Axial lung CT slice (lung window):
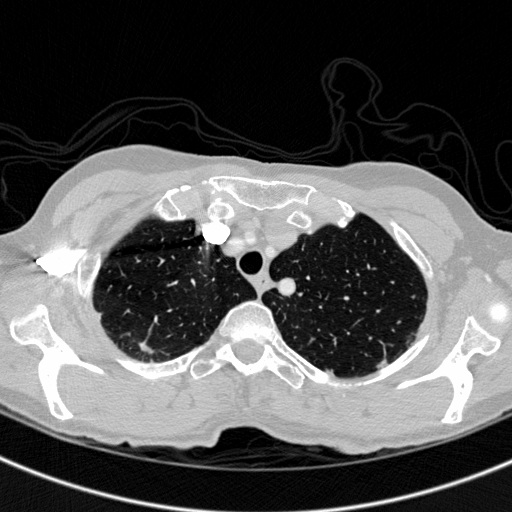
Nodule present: no